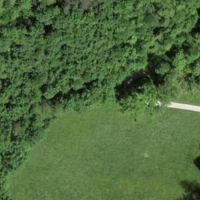
EUNIS habitat code: 25
Species observed at this site:
Buteo buteo
Gryllus campestris